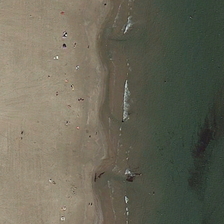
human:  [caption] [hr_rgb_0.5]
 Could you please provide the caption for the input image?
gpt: many people are in a piece of yellow beach near an ocean .

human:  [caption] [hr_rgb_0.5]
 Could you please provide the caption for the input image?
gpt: many people are in a piece of yellow beach near an ocean .

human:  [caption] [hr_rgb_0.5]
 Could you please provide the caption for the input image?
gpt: many people are in a piece of yellow beach near an ocean .

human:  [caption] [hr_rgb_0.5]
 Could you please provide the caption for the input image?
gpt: many people are in a piece of yellow beach near an ocean .

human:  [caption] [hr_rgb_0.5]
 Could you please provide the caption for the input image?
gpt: many people are in a piece of yellow beach near an ocean .